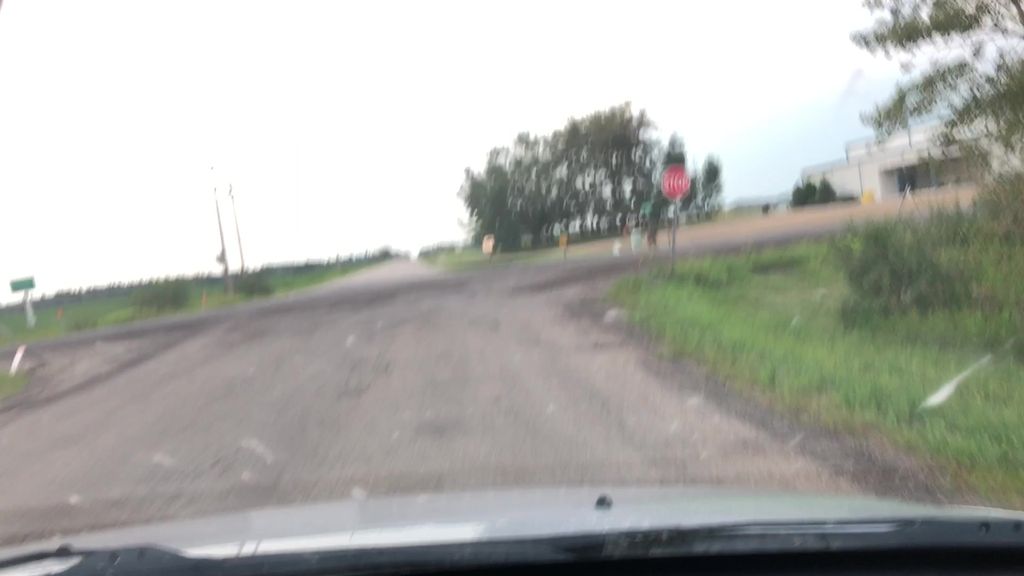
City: edmonton